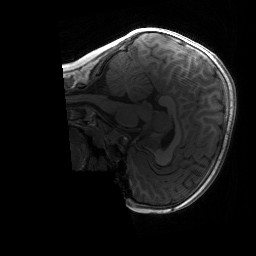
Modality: T1w
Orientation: sagittal
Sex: male
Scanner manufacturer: siemens
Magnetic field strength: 3 T
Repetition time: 1.9 s
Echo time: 0.00243 s